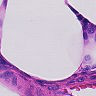
Metastatic tissue present: no